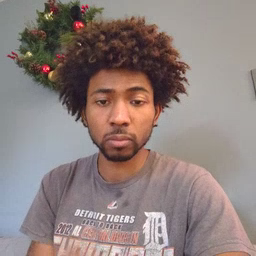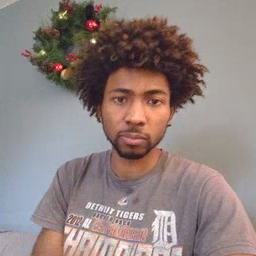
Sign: that